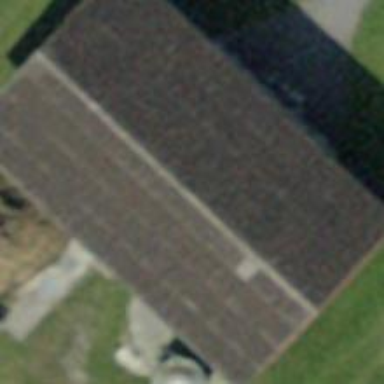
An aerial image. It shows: Barn.